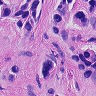
Metastatic tissue present: yes